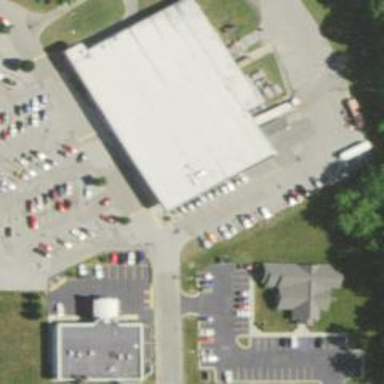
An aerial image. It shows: Supermarket building.